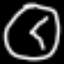
Label: clock